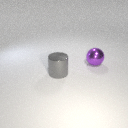
large gray metal cylinder in front of large purple metal sphere